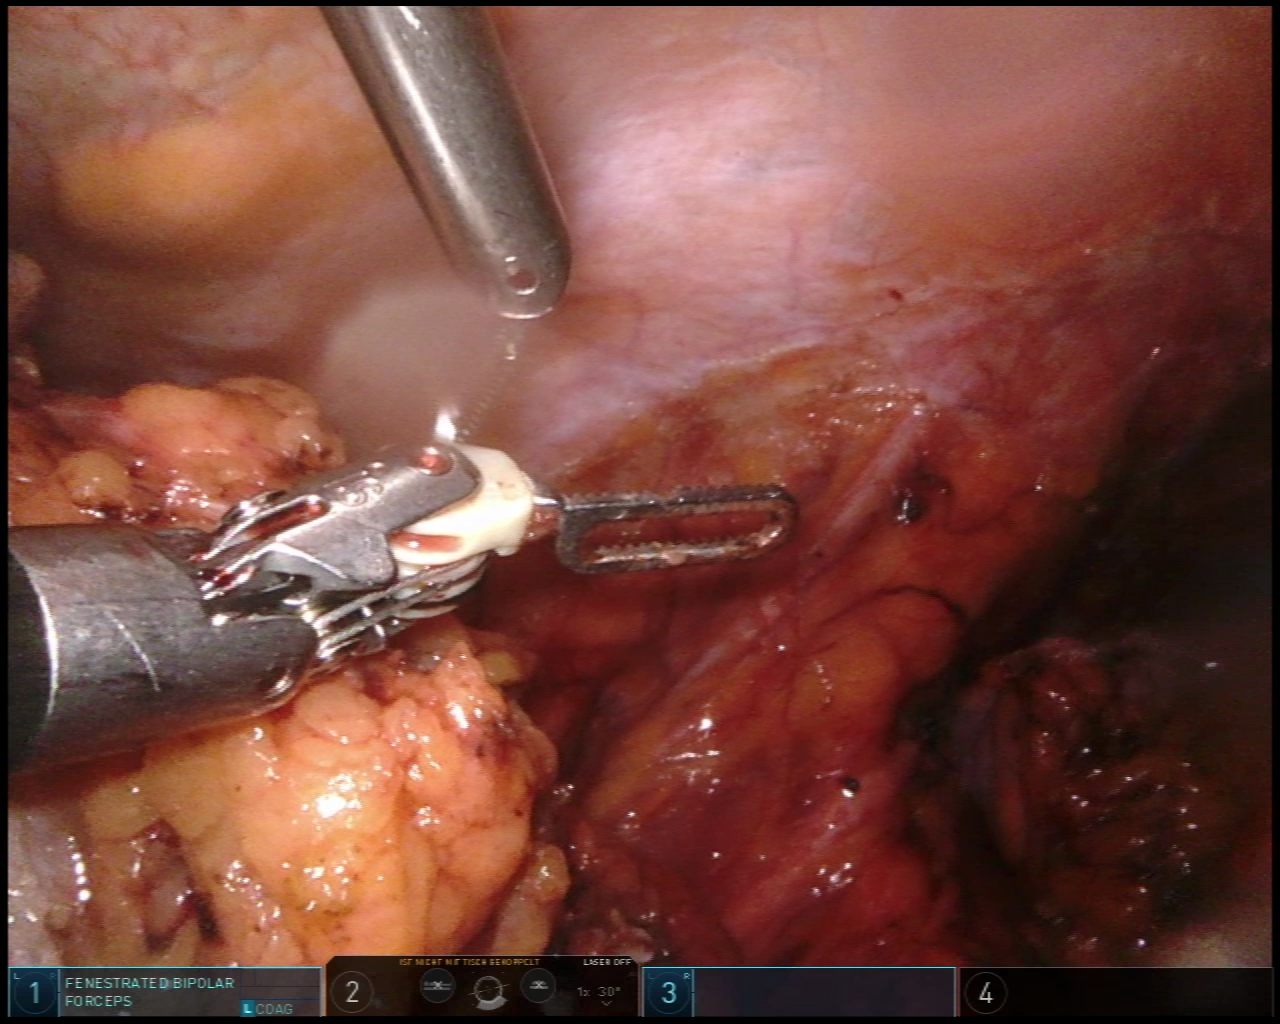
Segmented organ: ureter
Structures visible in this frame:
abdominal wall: yes
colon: no
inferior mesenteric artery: no
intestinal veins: no
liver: no
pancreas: no
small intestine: no
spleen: no
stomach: no
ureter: yes
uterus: no
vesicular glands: no